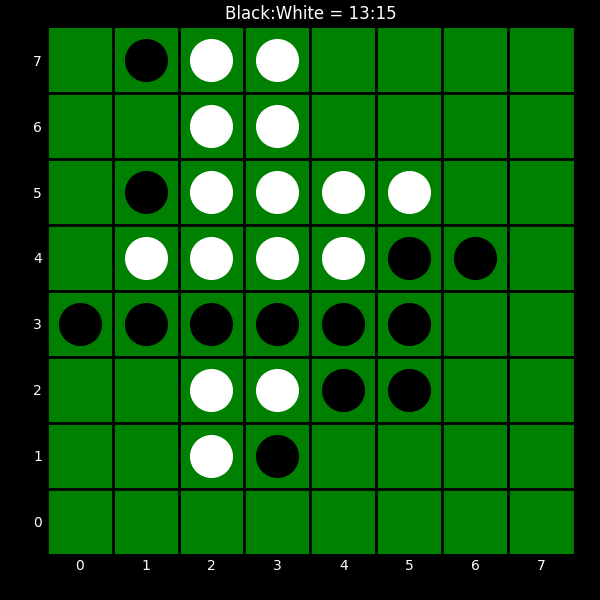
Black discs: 13
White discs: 15